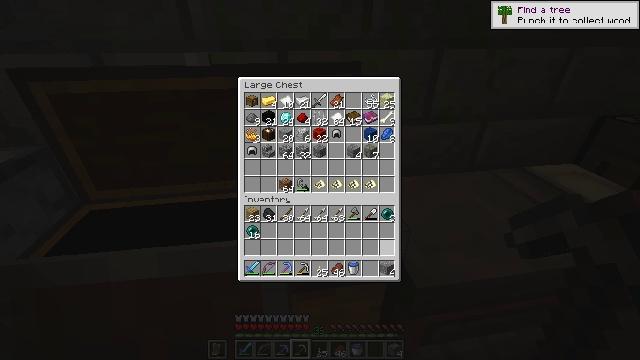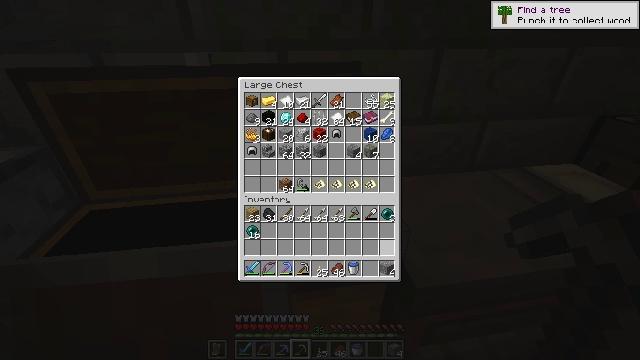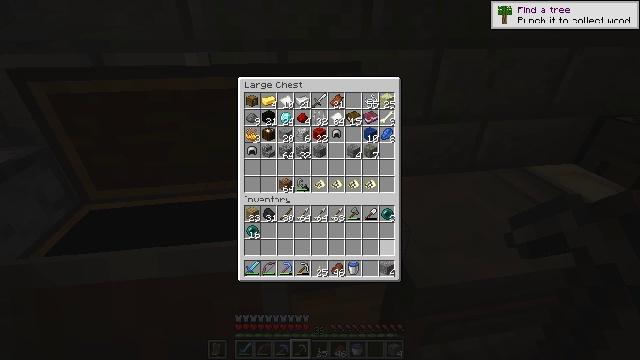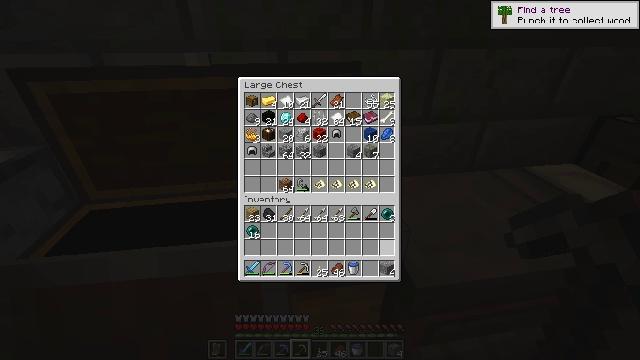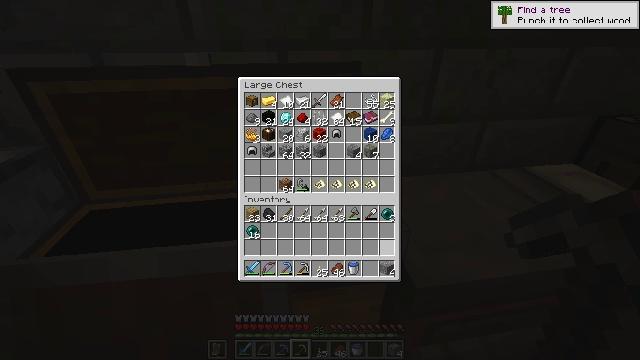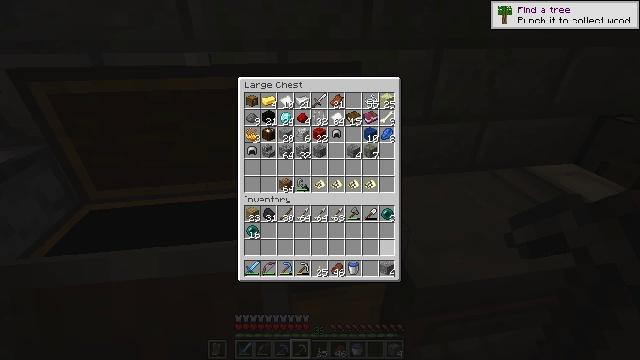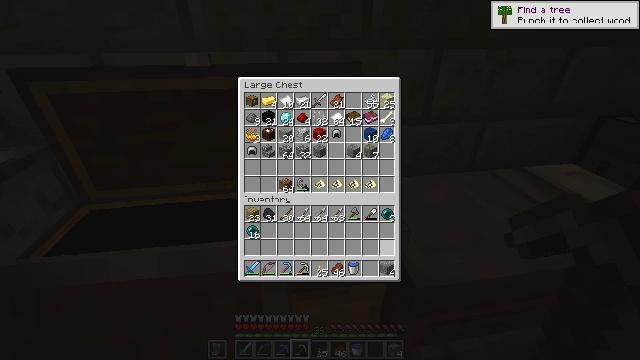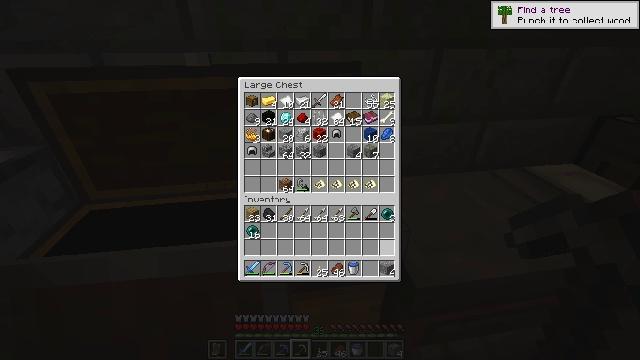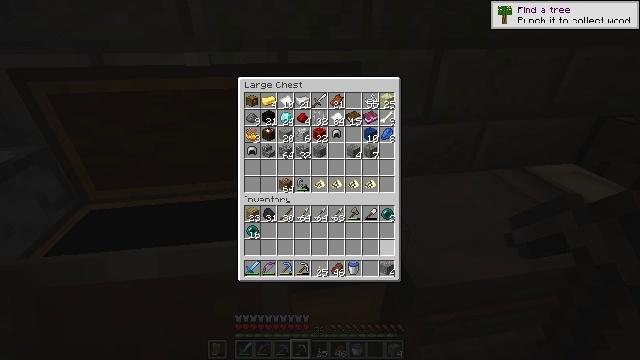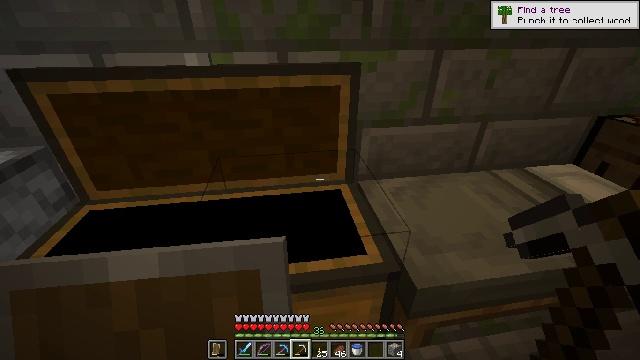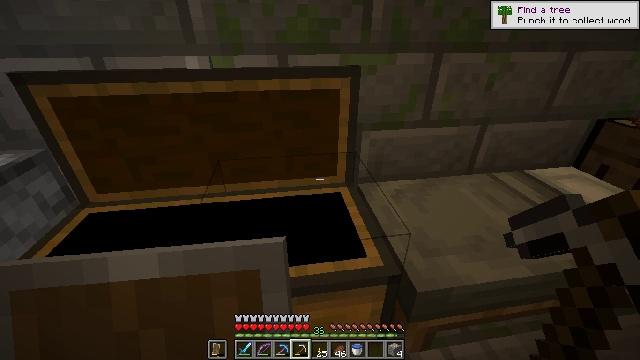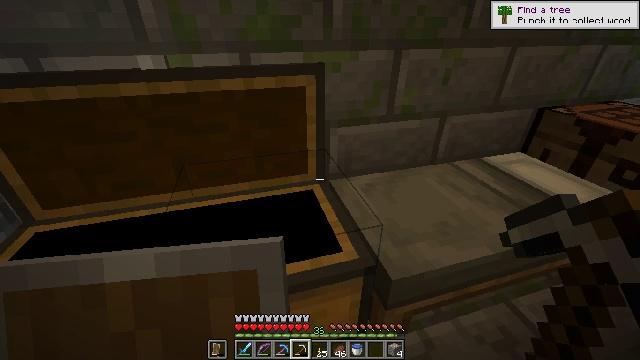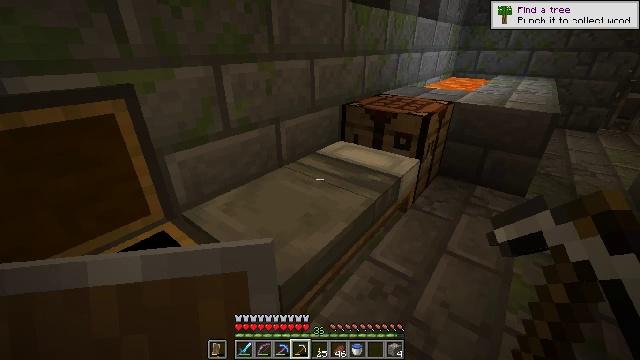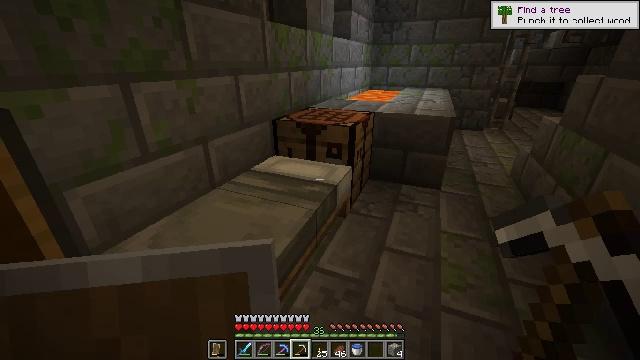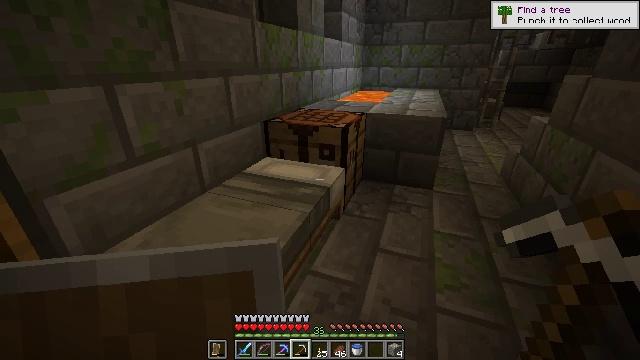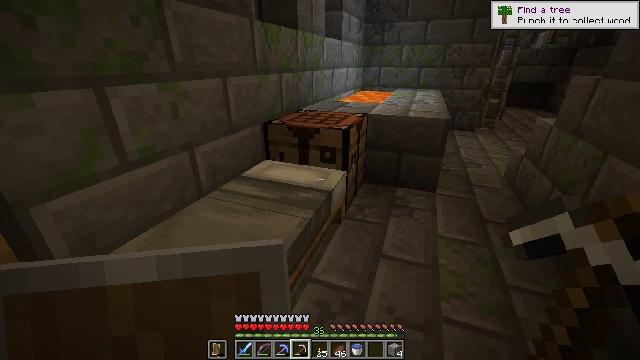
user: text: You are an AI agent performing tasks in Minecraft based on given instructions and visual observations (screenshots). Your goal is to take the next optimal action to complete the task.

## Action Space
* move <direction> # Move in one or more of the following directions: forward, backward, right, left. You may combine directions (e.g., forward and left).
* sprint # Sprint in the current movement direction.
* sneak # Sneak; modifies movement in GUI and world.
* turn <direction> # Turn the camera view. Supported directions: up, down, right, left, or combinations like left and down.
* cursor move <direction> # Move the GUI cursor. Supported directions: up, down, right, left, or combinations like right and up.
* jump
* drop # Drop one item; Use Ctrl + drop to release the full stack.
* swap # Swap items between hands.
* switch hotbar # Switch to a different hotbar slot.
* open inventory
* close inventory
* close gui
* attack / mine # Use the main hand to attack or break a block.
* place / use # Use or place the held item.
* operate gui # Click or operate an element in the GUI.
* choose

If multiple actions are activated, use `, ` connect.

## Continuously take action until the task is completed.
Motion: motion action
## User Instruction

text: craft item air
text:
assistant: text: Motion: no_op
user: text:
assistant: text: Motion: no_op
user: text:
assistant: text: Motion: no_op
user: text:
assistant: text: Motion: no_op
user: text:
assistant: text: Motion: no_op
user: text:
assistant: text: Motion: no_op
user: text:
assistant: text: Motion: no_op
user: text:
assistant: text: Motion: no_op
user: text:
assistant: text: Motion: no_op
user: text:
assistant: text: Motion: close gui
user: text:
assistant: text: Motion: turn right
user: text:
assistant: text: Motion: turn right and up
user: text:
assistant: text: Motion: turn right and up
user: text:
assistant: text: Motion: move forward, turn right
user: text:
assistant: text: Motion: move forward
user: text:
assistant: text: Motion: move forward, jump
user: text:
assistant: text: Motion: move forward, turn left, jump
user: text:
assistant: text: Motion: move forward, jump
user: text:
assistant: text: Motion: move forward
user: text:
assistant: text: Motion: move forward
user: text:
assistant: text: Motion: move forward
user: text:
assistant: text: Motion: turn right and down
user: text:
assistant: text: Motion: turn right and down
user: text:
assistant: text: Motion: turn right and up
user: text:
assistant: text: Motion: no_op
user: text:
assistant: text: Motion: no_op
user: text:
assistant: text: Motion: move left
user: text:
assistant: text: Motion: move left, turn right and down
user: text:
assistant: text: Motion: move left, turn right, jump
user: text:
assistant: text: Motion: move left, turn right, jump